Question:
I got the task of making an loading page for a webapp, based on the image above. The animation is basically the circle being filled from the left side to the right side, both in a clockwise and anti-clockwise way, but I have no idea how to do such animation. =/
Could someone give me a light on how to do this? It may be using canvas (I'll use the library Raphael.js), CSS (CSS3 Animations), or even just images (animating then with javascript).
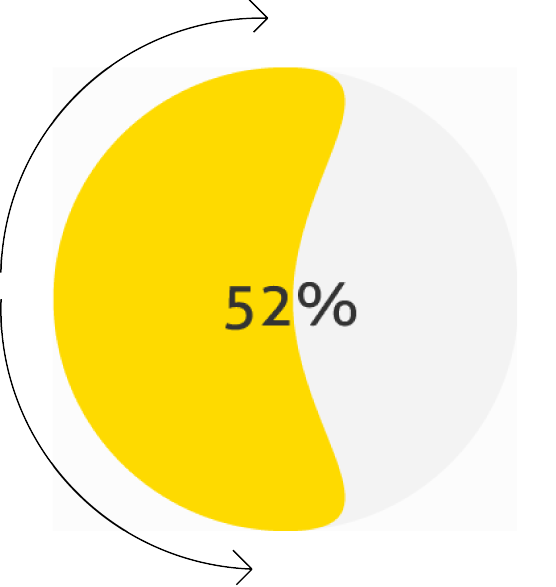
Answer: You could do it with the canvas element and some sort of bezier curve animation, but it may be just as well to do it with images (and certainly easier). A large sprite of PNG frames could handle this easily and it wouldn't be that large of an image. Even better, since the top and bottom mirror each other, you could make the images for just the top, and then duplicate the element and flip it (with CSS transformations) to make the bottom half.